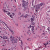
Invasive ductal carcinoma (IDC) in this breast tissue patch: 1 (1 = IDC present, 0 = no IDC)